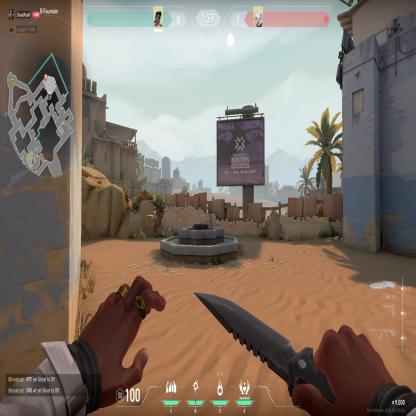
Label: enemy